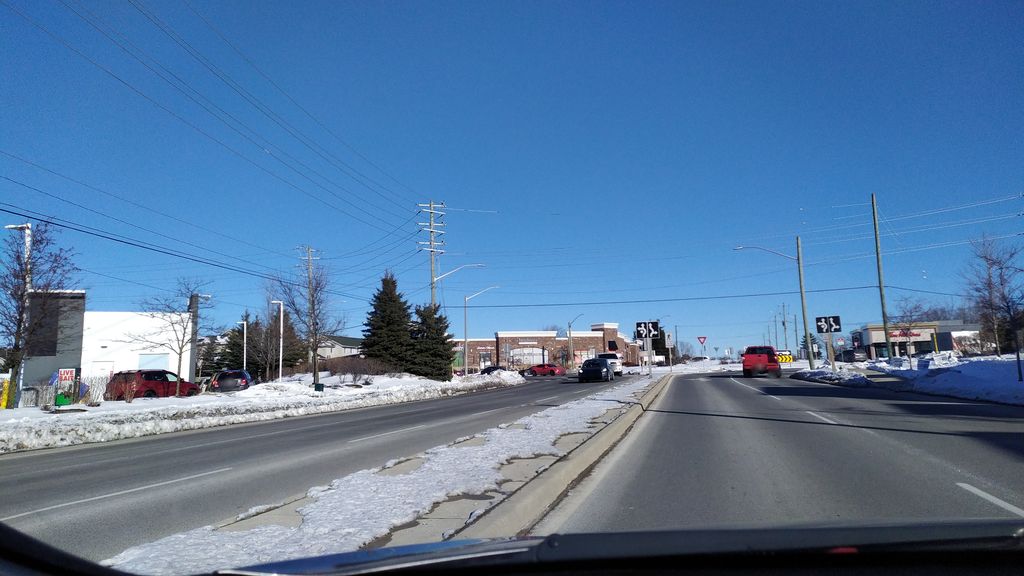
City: kitchener-waterloo